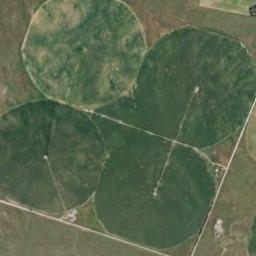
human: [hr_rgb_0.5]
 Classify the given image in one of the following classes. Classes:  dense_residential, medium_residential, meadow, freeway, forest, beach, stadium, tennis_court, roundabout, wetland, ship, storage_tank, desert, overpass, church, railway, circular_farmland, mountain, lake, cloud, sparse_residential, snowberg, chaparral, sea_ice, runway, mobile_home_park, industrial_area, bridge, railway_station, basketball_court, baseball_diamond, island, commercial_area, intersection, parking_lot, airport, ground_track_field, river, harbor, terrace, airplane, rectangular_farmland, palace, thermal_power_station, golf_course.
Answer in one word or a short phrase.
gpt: circular_farmland